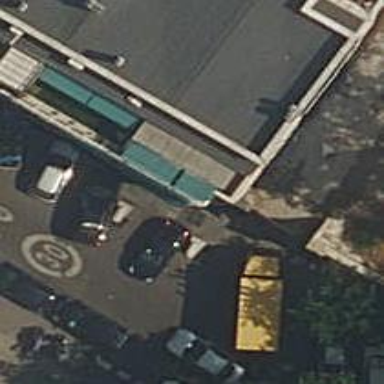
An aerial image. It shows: Car repair shop.